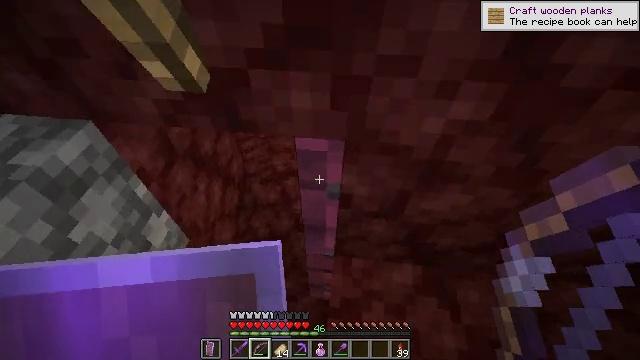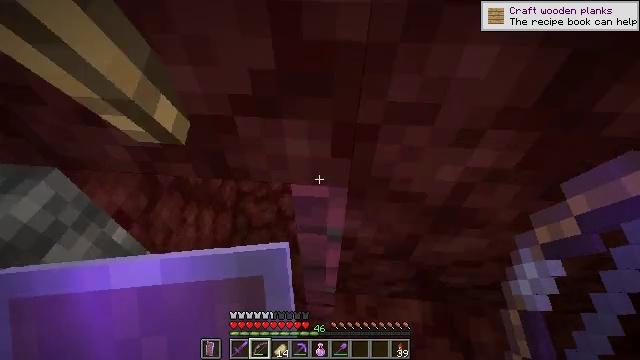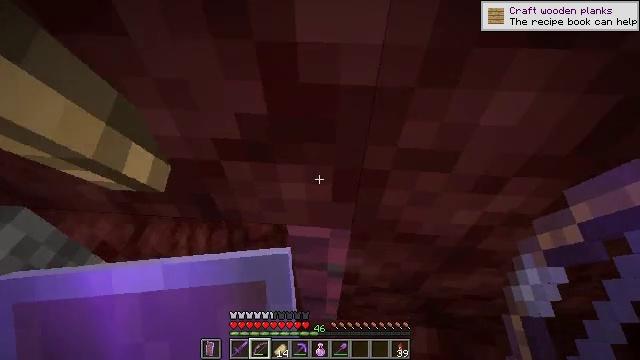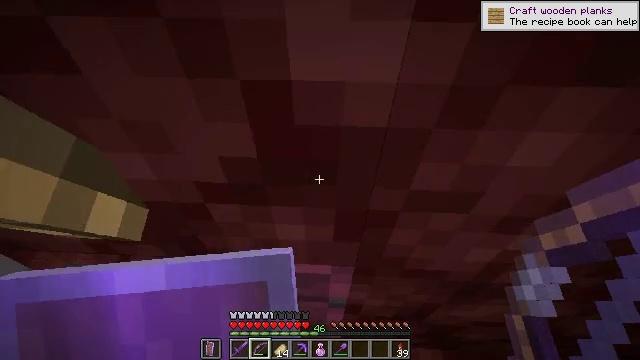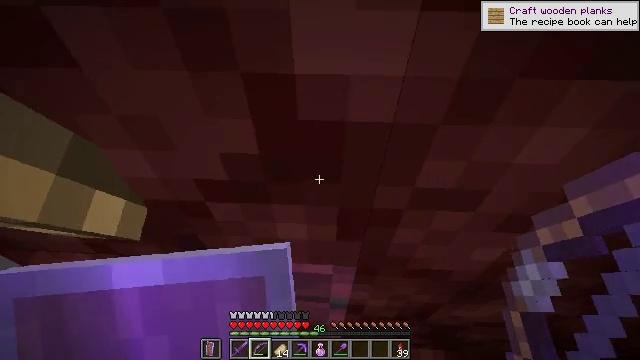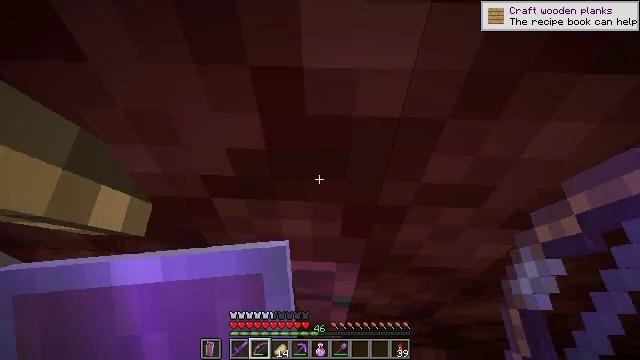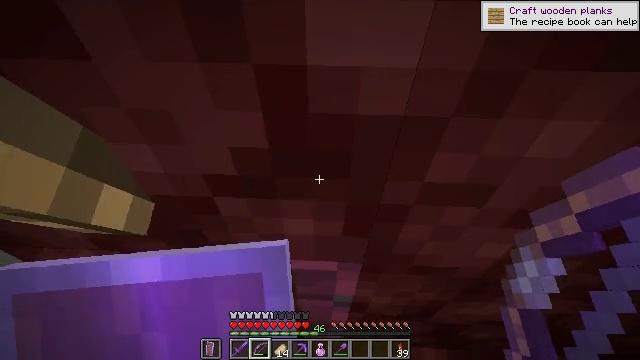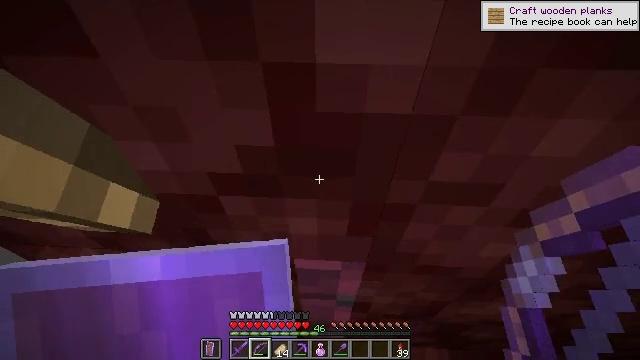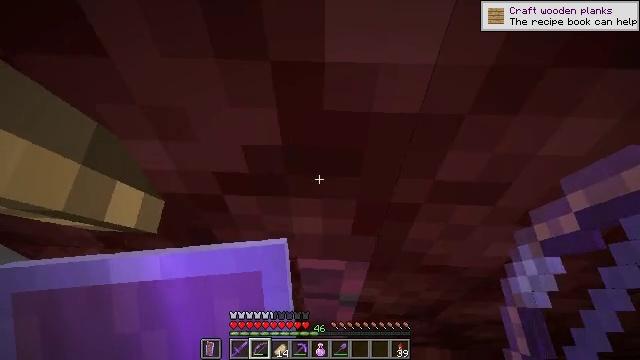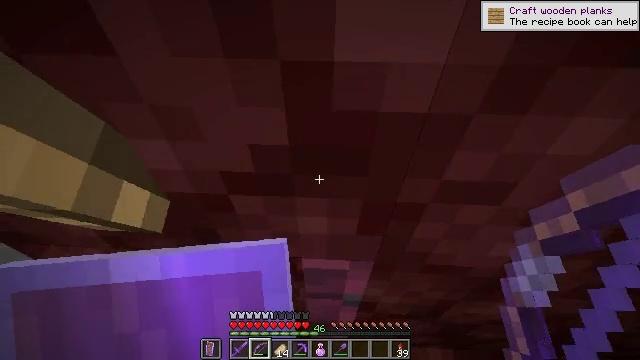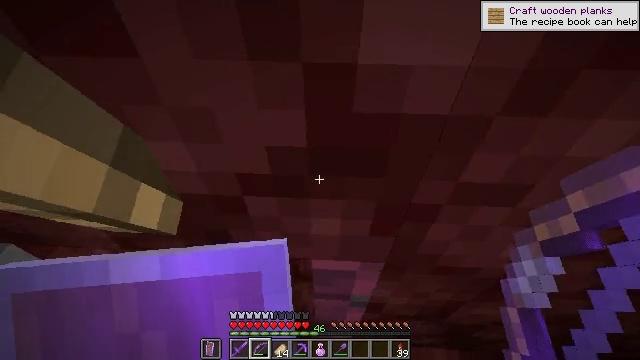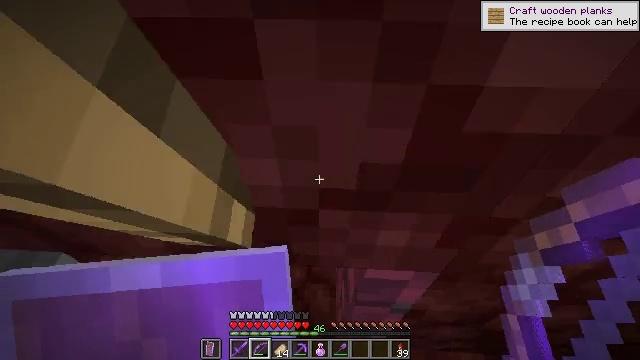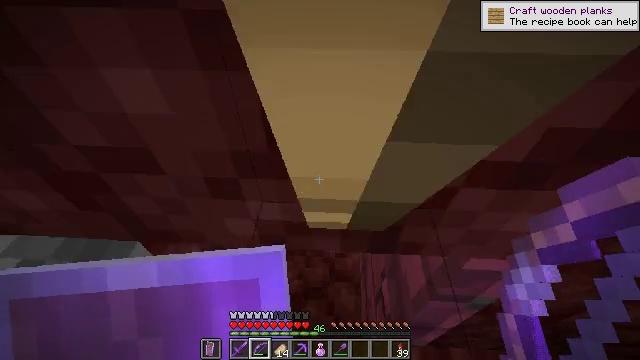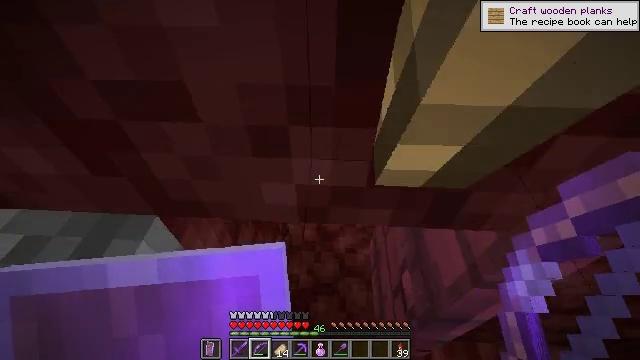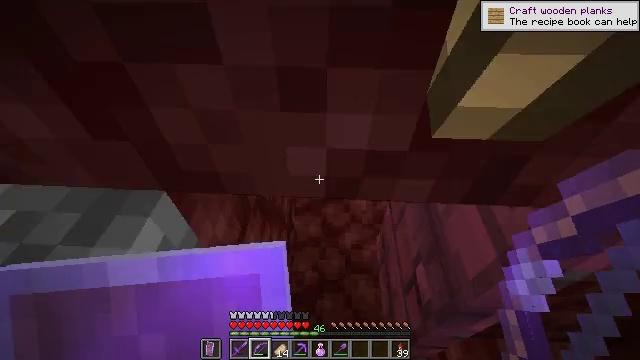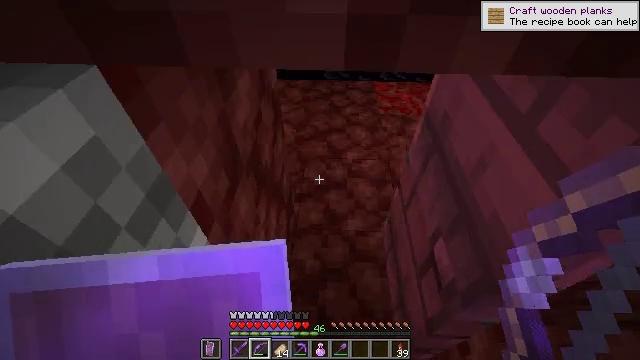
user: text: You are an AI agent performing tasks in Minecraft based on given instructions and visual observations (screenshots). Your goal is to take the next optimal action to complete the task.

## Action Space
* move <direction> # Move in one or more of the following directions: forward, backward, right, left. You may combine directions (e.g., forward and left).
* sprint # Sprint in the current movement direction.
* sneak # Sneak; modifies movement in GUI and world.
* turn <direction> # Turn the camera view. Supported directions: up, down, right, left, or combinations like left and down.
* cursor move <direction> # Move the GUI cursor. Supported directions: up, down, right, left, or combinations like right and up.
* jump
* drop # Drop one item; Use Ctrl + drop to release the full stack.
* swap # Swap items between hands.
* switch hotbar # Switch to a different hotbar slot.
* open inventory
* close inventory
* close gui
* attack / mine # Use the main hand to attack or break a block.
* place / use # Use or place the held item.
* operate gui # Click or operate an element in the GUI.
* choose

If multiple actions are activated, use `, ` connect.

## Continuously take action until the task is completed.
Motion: motion action
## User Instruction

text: craft item air
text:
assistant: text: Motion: move forward, turn right and up
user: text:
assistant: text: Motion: move forward
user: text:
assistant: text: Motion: move forward, turn right
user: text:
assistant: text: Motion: move forward
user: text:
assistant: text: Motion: move forward
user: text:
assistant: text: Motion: move forward
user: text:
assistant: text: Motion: move forward
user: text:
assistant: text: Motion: move forward
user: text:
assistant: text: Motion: no_op
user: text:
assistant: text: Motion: move left
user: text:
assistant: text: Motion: move left
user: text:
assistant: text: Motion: move left
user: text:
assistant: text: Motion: move left
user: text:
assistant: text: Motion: no_op
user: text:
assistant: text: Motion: no_op
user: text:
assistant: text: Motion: no_op
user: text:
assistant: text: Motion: no_op
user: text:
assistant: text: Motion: no_op
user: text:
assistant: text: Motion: no_op
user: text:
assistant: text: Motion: no_op
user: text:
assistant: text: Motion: move forward
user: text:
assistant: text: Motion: move forward, turn up
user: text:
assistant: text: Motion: move forward, turn up
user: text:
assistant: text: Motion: move forward, turn up
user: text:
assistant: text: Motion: move forward
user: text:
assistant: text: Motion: move forward
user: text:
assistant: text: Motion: move forward and move right, turn left
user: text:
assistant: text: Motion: move forward and move right, turn left
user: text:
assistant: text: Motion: move forward and move right, turn left
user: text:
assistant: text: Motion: move forward and move right, turn left and down